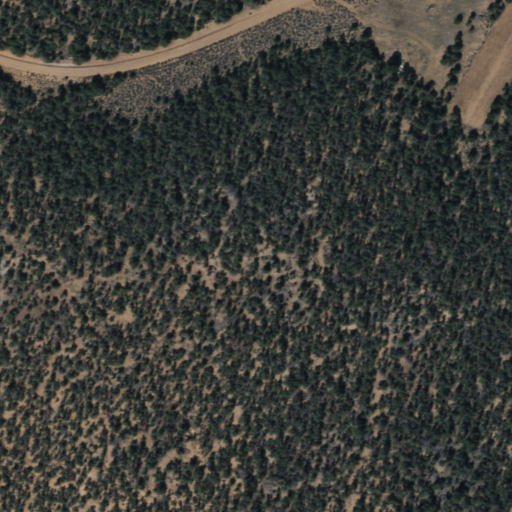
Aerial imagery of mountain in Arizona named Middle Mesa containing evergreen forest and shrub